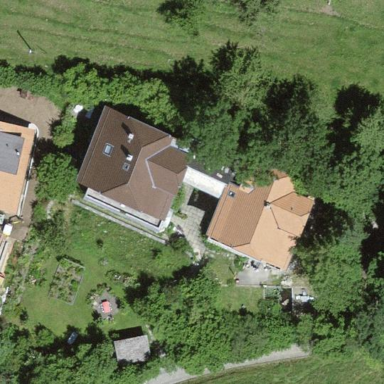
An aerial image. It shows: Detached building with half-hipped roof.